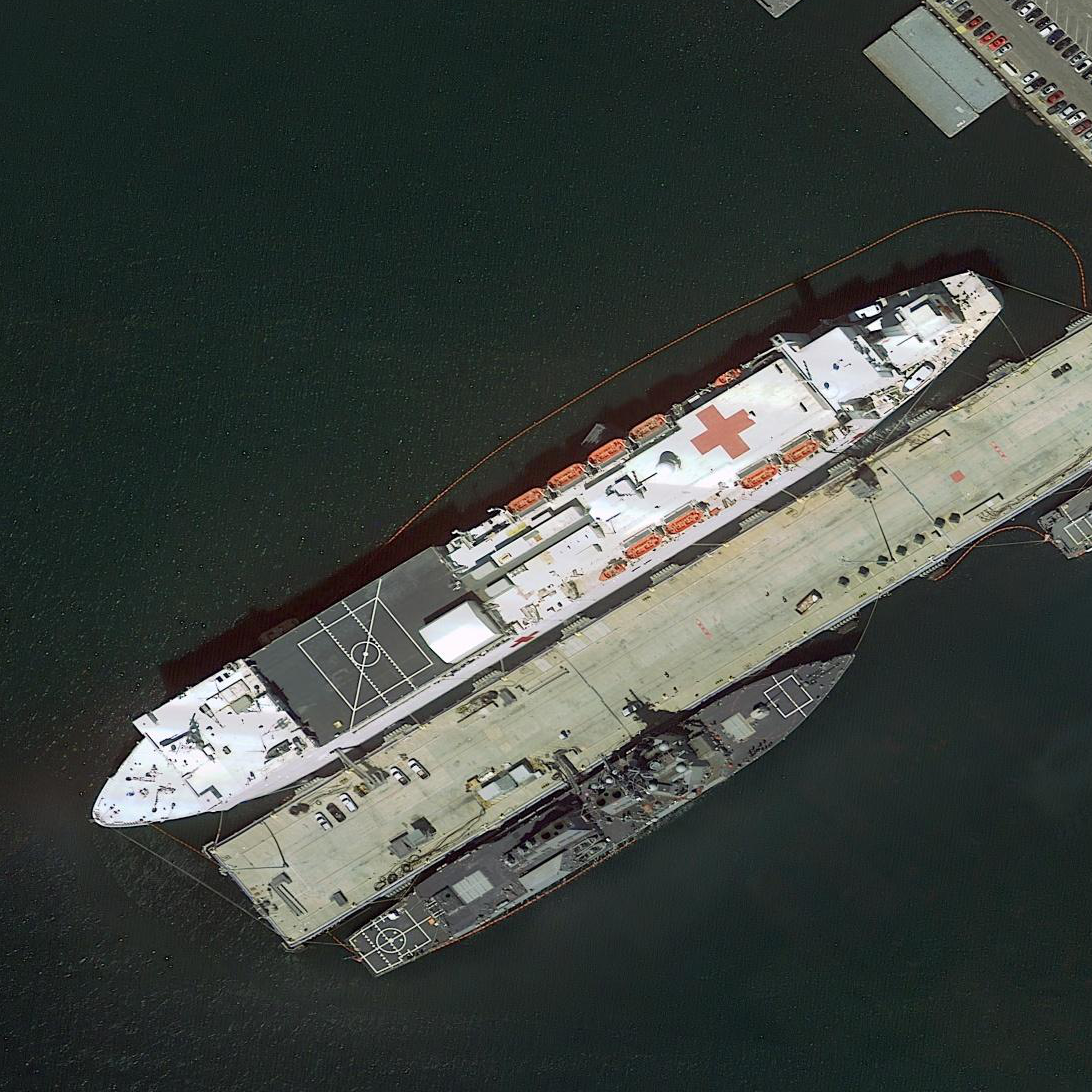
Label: civil